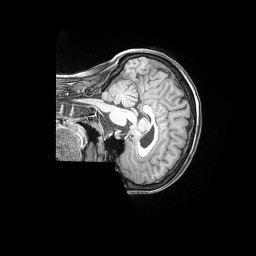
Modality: T1w
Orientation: sagittal
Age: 37
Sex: female
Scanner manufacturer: siemens
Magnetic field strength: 3 T
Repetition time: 2 s
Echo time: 0.00211 s